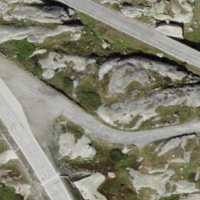
EUNIS habitat code: 31
Species observed at this site:
Motacilla cinerea
Oenanthe oenanthe
Linaria cannabina
Aquila chrysaetos
Anthus spinoletta
Phoenicurus ochruros
Prunella modularis
Columba livia
Falco tinnunculus